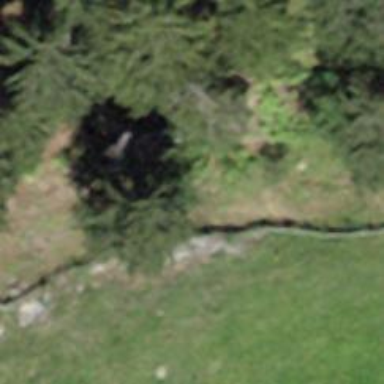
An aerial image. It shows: Fence is in the image.